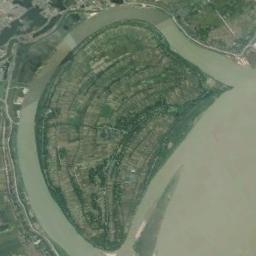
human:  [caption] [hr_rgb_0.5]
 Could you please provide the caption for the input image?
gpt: The central island has some vegetation and the color of the river is yellow .

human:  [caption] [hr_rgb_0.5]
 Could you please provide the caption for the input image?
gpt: An irregular island surrounded by turquoise waters  The island is a land of khaki and green, With a land next to it .

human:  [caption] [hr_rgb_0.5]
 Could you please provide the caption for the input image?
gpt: The water next to the island is blue .

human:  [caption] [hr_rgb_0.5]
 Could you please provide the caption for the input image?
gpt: There are many trees on the island .

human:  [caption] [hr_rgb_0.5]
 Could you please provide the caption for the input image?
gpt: There are many green farmlands on the island in a river .